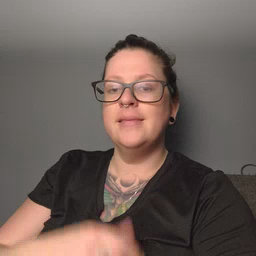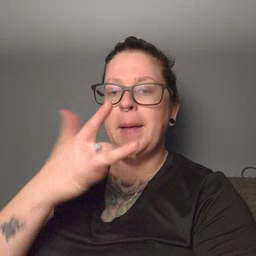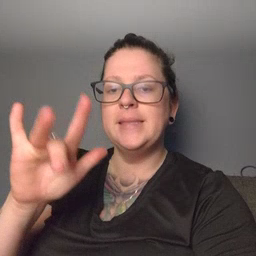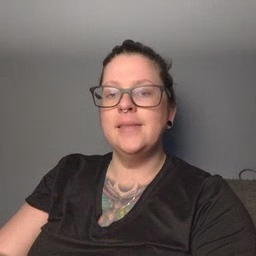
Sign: empty